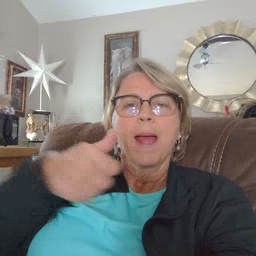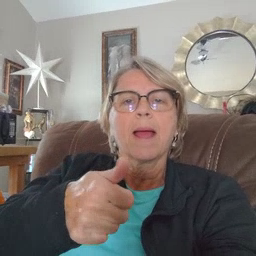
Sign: beside